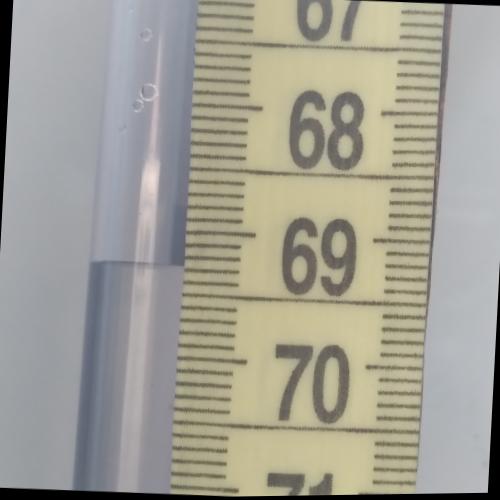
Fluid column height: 69.3 cm